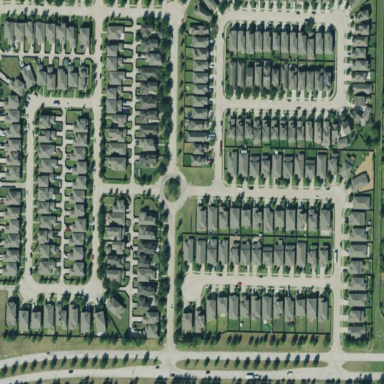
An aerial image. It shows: Residential area within neighborhood.